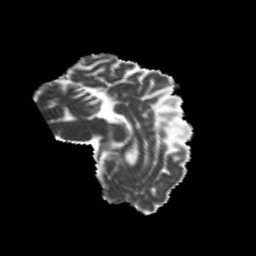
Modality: MD
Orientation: sagittal
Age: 22
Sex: male
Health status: healthy
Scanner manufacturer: philips
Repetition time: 7.393 s
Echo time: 0.08599 s